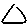
Label: triangle